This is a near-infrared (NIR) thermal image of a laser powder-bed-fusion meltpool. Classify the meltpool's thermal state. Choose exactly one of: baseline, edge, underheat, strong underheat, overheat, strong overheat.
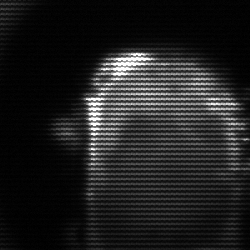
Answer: baseline